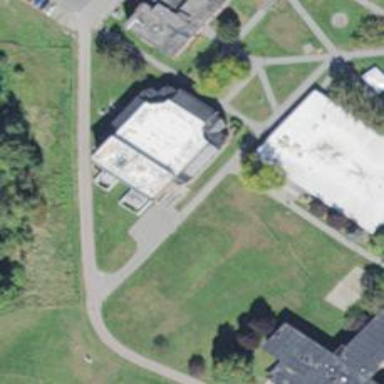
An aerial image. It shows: College building.